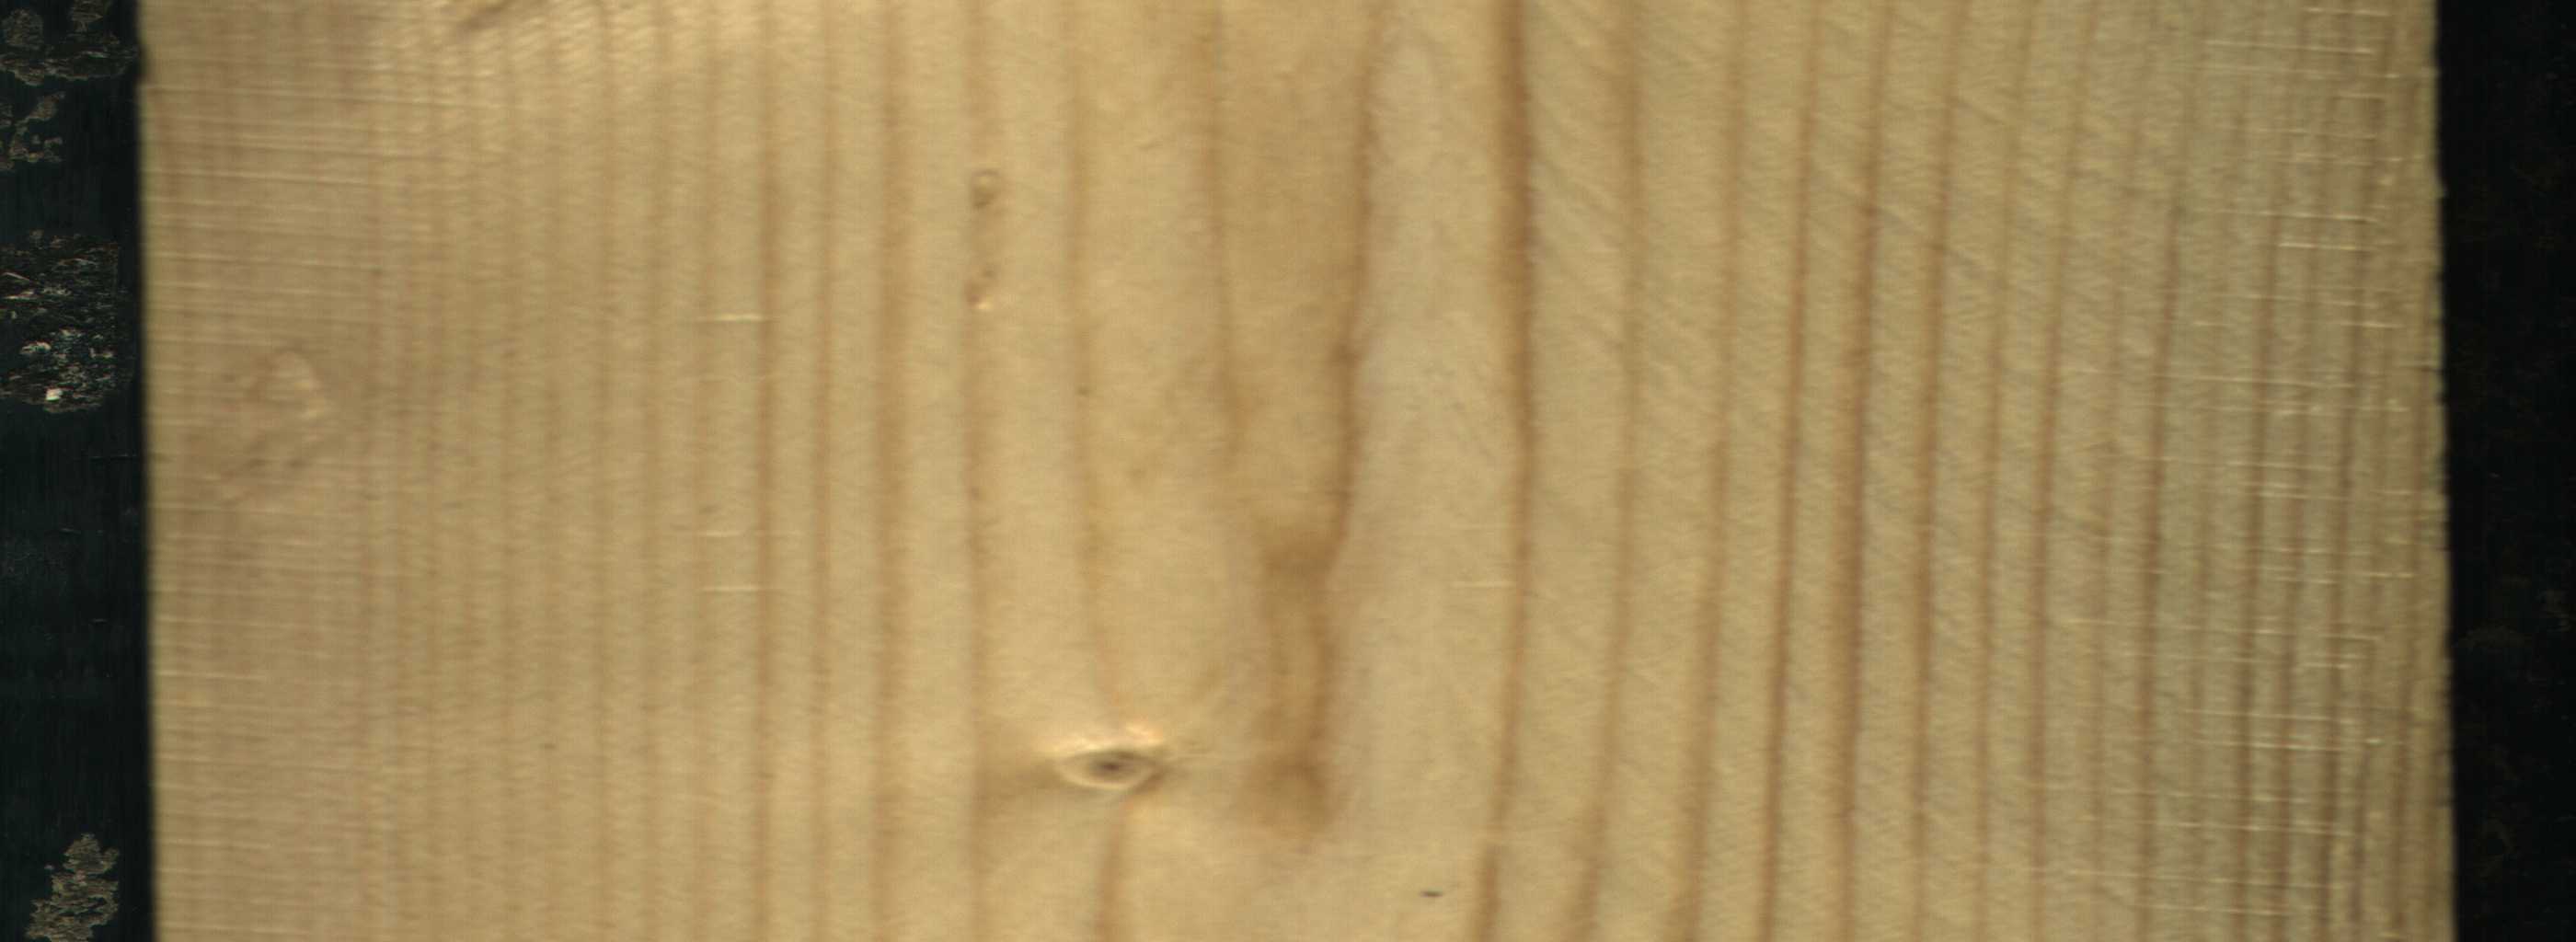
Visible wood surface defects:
Live_Knot